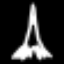
Label: The Eiffel Tower